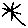
Label: star